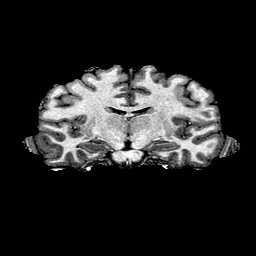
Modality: T1w
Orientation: sagittal
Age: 31
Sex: male
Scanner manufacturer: ge
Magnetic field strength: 3 T
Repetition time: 7.66 s
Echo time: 0.003476 s